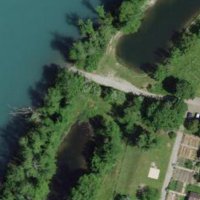
EUNIS habitat code: 25
Species observed at this site:
Tachybaptus ruficollis
Phalacrocorax carbo
Larus michahellis
Gallinula chloropus
Anas crecca
Castor fiber
Alcedo atthis
Mergus merganser
Aythya ferina
Aythya fuligula
Buteo buteo